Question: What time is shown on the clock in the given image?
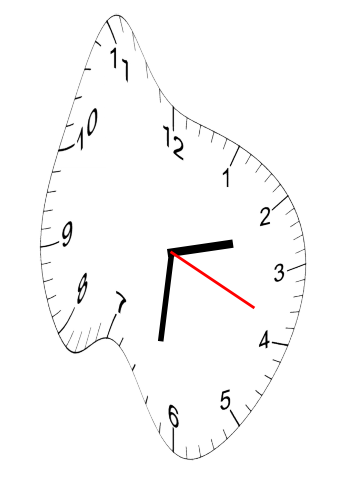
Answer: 02:31:19